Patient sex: M
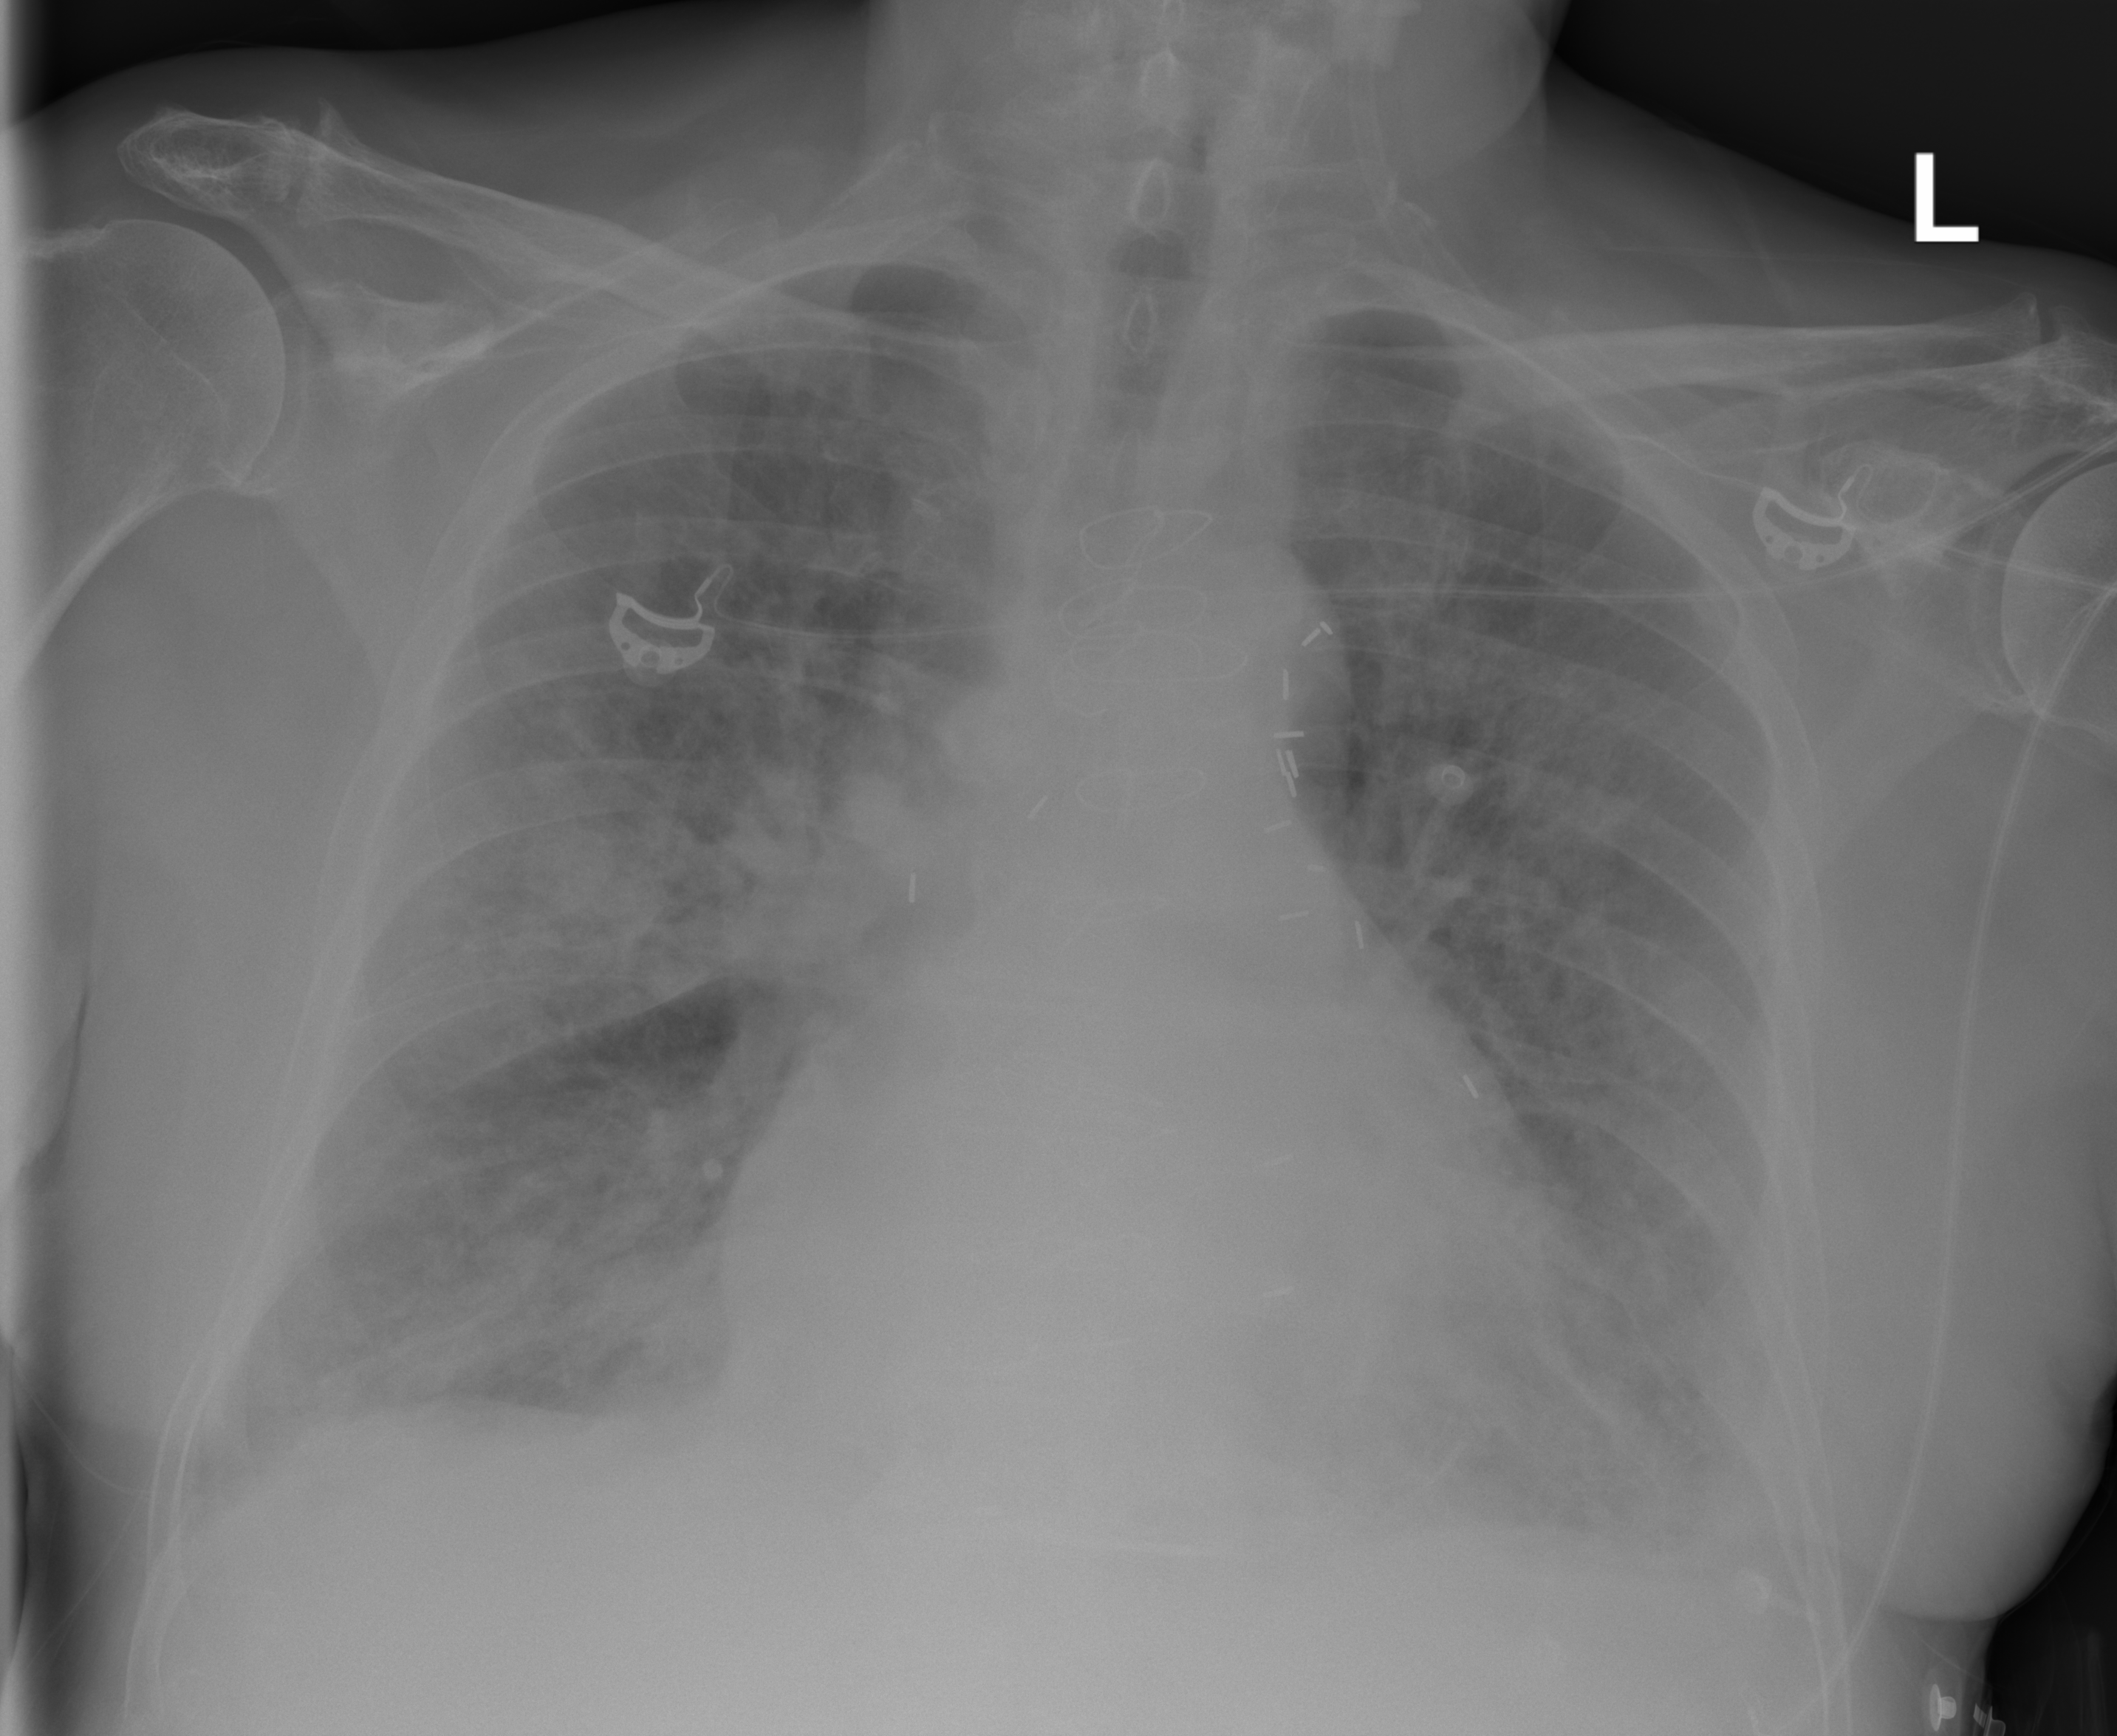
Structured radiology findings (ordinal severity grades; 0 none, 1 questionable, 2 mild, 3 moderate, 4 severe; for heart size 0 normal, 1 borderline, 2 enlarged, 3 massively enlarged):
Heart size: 0
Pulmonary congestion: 0
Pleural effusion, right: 0
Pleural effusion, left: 2
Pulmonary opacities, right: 4
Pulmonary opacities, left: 3
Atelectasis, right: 0
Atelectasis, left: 2